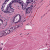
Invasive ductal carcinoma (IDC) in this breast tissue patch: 0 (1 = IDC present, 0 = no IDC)